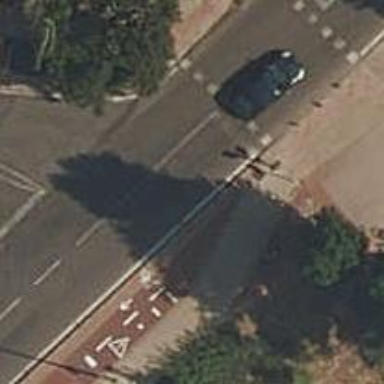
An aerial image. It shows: Road with traffic signals.